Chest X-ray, PA view. Patient: 21 years old, sex M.
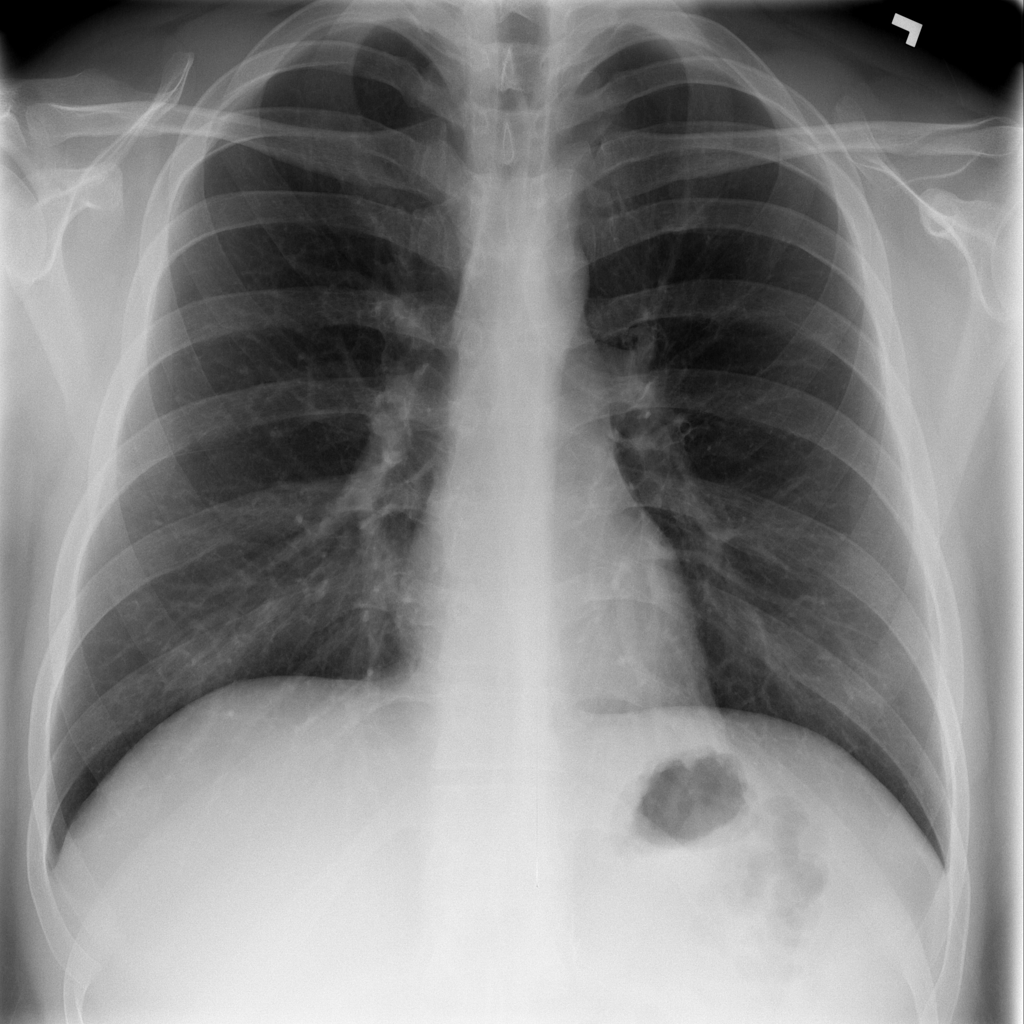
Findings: No Finding